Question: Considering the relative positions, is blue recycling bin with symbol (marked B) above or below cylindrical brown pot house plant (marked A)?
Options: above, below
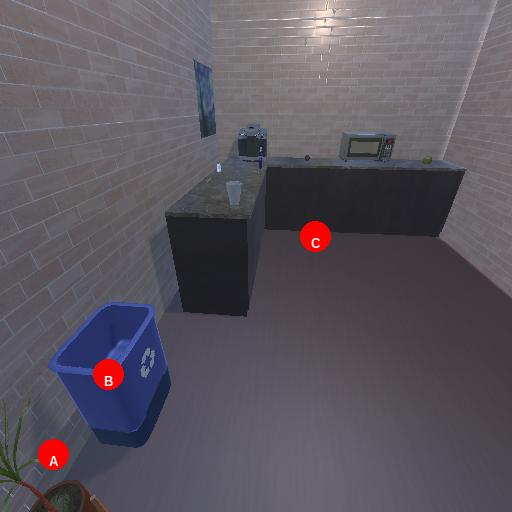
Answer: above